Field crop: tomato
Growth stage: 1
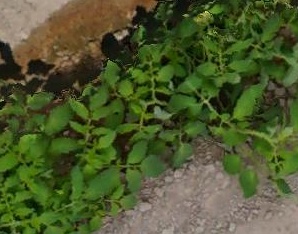
Species: tomato